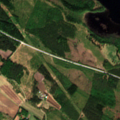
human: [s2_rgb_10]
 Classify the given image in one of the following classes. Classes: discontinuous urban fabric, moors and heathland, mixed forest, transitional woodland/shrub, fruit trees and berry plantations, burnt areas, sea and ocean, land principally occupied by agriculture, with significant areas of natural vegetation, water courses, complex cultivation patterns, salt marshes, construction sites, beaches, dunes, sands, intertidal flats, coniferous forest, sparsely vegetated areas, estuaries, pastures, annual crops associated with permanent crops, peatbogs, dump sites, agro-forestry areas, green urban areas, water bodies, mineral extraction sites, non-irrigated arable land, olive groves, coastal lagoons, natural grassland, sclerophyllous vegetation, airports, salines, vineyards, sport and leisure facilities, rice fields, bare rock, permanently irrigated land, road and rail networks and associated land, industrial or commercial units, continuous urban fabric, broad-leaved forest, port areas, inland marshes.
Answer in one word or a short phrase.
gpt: land principally occupied by agriculture, with significant areas of natural vegetation, coniferous forest, mixed forest, transitional woodland/shrub, inland marshes, water bodies